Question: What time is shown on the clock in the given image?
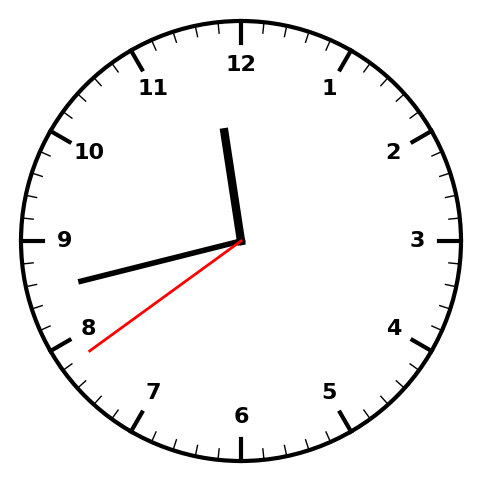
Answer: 11:42:39